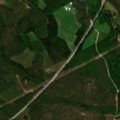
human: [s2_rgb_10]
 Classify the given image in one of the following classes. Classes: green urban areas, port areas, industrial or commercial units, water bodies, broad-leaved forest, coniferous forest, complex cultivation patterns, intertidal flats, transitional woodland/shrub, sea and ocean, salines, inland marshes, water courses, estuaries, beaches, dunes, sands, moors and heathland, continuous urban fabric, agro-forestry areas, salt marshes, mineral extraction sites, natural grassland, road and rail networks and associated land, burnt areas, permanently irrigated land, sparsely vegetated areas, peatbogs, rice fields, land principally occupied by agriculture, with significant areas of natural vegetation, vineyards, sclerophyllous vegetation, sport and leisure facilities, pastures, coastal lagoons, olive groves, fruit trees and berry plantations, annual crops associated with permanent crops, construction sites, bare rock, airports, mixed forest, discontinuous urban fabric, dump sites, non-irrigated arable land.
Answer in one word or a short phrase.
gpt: coniferous forest, mixed forest